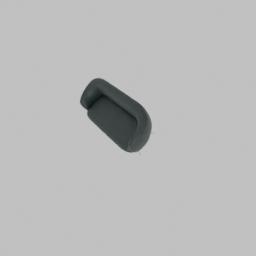
Label: furniture